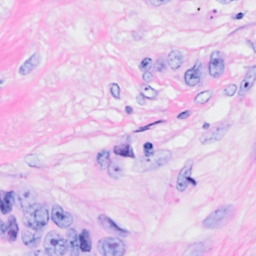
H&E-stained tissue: Breast